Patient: sex F, age 58
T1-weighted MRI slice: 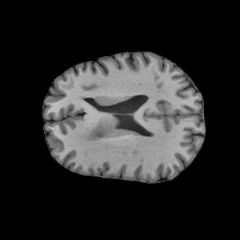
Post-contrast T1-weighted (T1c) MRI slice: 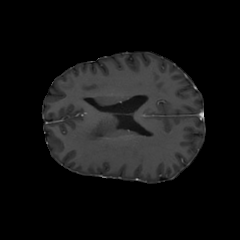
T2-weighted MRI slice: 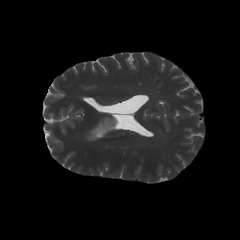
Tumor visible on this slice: yes
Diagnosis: Glioblastoma, IDH-wildtype
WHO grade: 4